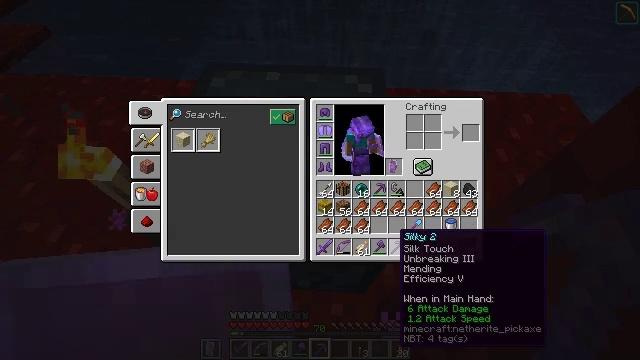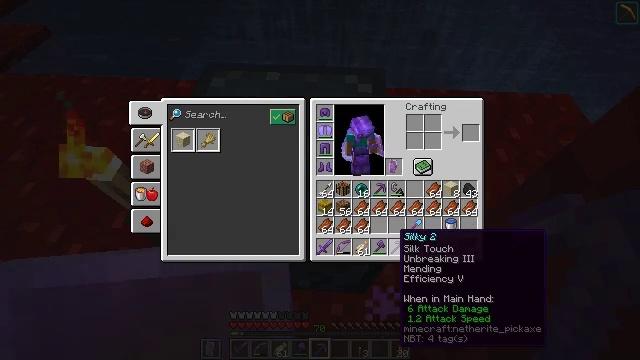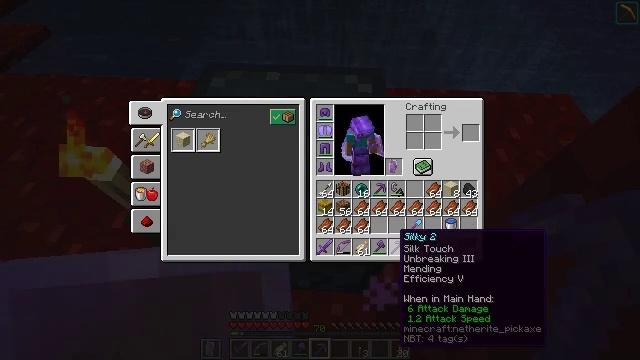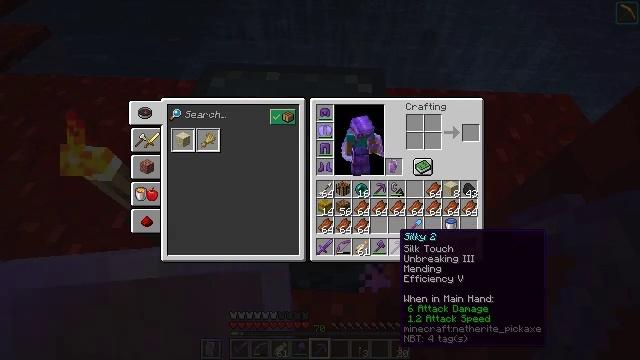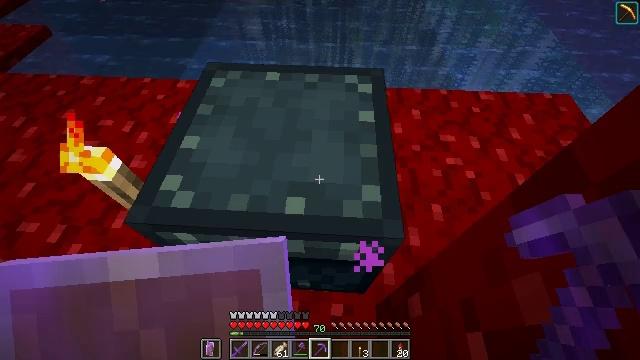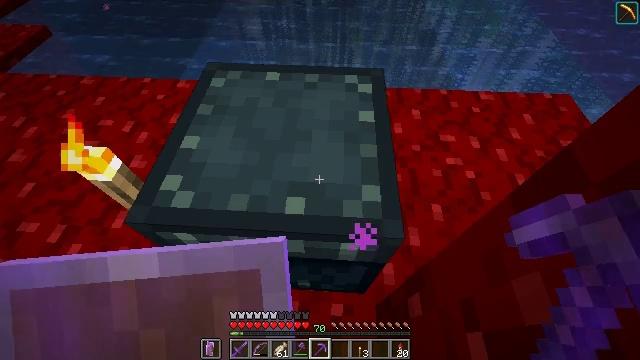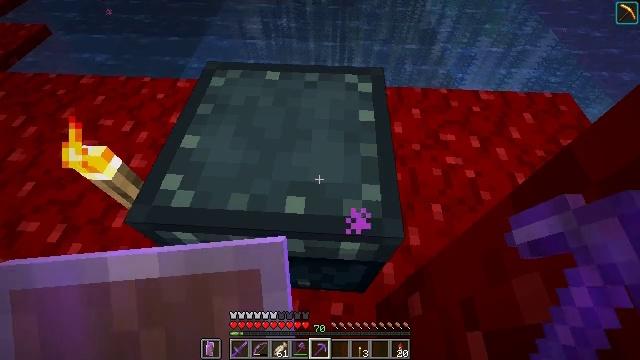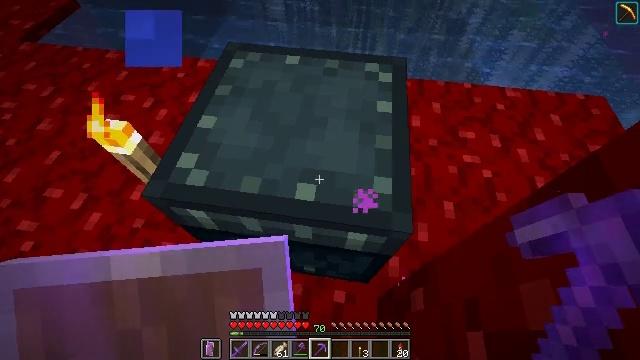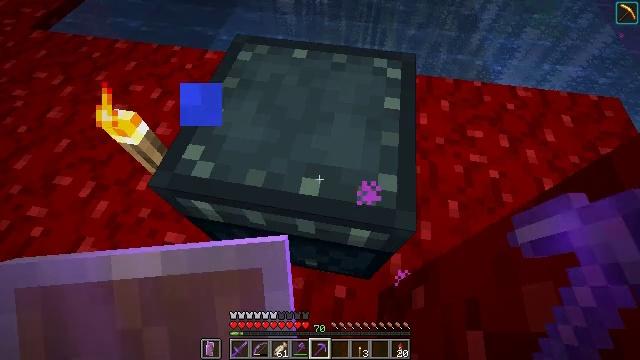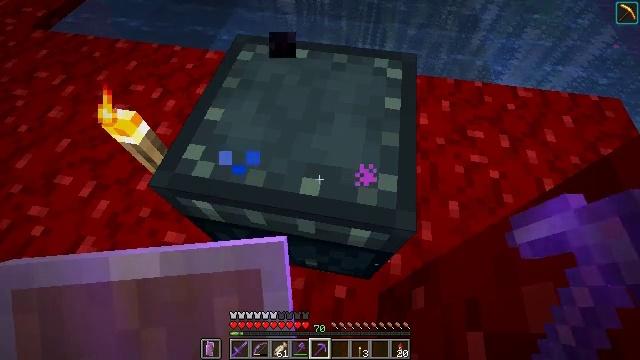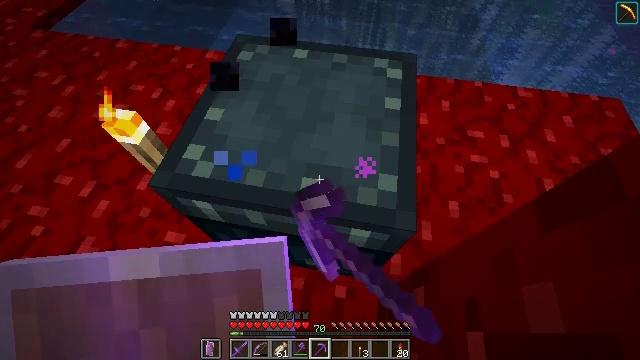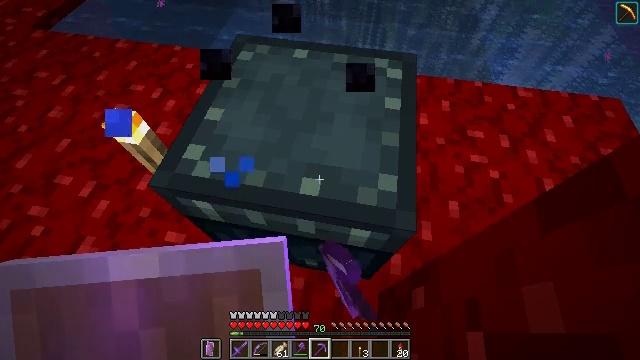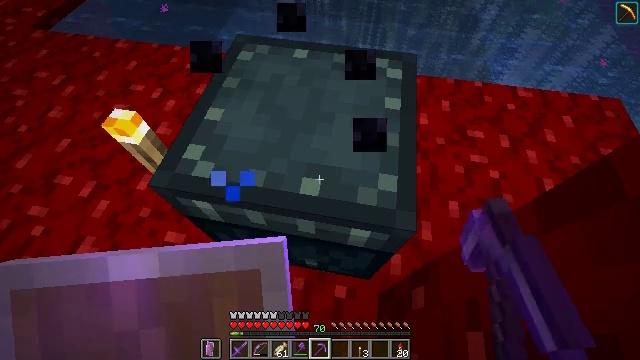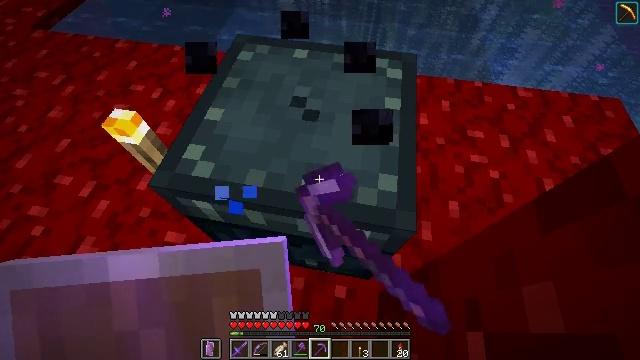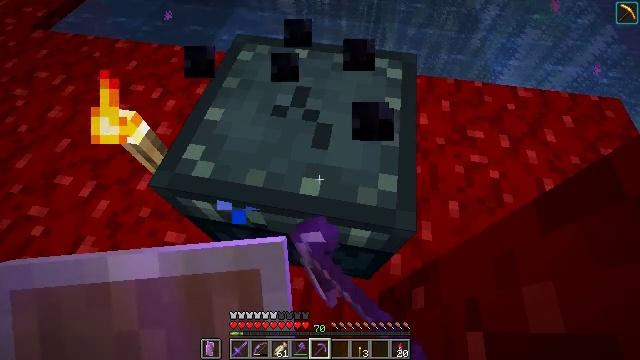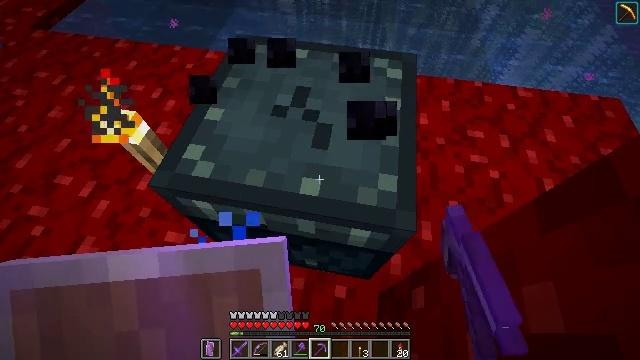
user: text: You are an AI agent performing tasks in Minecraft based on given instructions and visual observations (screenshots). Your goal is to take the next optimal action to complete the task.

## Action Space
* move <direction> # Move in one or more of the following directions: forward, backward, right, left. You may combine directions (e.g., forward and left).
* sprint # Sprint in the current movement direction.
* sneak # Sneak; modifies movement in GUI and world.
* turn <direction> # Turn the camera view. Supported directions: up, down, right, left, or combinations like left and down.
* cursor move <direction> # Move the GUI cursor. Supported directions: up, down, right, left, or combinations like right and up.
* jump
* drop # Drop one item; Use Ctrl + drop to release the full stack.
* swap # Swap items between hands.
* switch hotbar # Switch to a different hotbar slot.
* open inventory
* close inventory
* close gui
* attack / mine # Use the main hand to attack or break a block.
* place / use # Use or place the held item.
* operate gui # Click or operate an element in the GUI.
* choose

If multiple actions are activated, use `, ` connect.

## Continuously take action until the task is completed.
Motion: motion action
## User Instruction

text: Left click on the ender chest to mine.
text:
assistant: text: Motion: no_op
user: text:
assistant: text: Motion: no_op
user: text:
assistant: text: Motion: no_op
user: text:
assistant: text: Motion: no_op
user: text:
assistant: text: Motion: no_op
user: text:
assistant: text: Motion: no_op
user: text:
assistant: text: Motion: turn left and down
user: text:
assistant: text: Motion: turn left and down
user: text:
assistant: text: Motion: attack / mine
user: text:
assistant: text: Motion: attack / mine
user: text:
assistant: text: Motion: attack / mine
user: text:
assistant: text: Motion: attack / mine
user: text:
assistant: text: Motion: attack / mine
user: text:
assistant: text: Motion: attack / mine
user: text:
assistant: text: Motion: attack / mine
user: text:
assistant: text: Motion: attack / mine
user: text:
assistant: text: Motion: attack / mine
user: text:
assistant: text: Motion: attack / mine
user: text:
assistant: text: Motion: attack / mine
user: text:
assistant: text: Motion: attack / mine
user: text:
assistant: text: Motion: attack / mine
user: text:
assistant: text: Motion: attack / mine
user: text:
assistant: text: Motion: attack / mine
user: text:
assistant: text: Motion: attack / mine
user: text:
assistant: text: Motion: attack / mine
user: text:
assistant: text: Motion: attack / mine
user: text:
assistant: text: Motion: attack / mine
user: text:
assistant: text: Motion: attack / mine
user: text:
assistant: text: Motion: attack / mine
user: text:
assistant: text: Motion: attack / mine